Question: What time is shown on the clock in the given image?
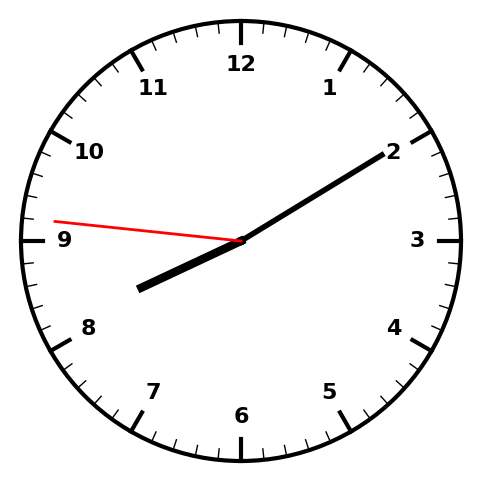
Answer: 08:09:46